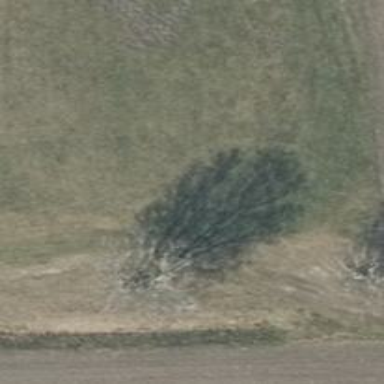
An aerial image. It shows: Deciduous tree with broadleaved leaves.